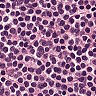
Metastatic tissue present: no